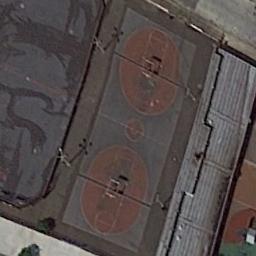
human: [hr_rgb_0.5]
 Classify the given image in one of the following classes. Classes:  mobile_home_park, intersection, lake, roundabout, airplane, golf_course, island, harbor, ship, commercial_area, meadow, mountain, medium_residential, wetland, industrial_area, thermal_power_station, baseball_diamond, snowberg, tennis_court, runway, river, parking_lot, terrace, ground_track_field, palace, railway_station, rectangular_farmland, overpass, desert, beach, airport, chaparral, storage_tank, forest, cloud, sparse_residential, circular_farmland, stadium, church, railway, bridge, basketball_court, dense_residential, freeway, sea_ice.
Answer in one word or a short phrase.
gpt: basketball_court